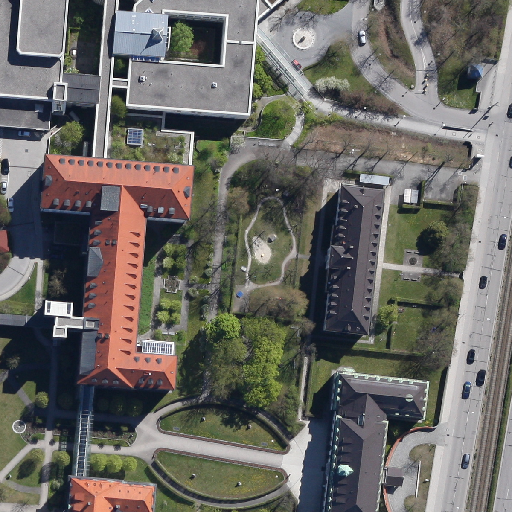
Referring expression: vehicle driving on the road